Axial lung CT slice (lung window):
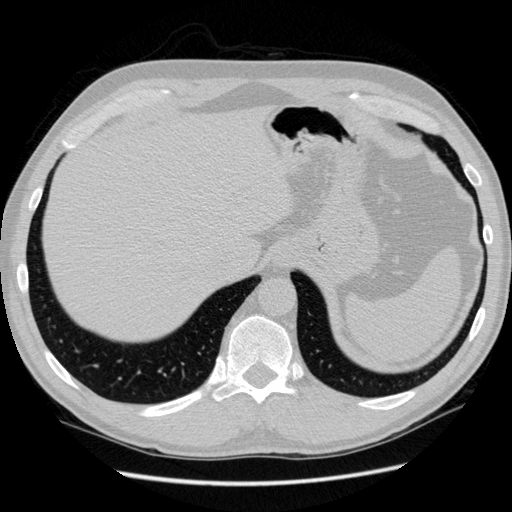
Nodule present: no